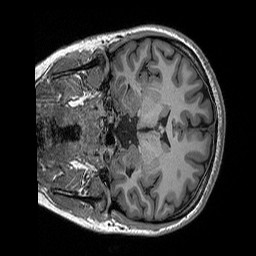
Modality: T1w
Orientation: coronal
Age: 22
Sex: female
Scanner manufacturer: siemens
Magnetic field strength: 3 T
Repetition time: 2.3 s
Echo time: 0.00298 s